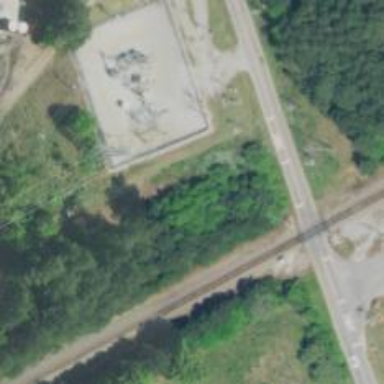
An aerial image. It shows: Distribution substation surrounded by fence.